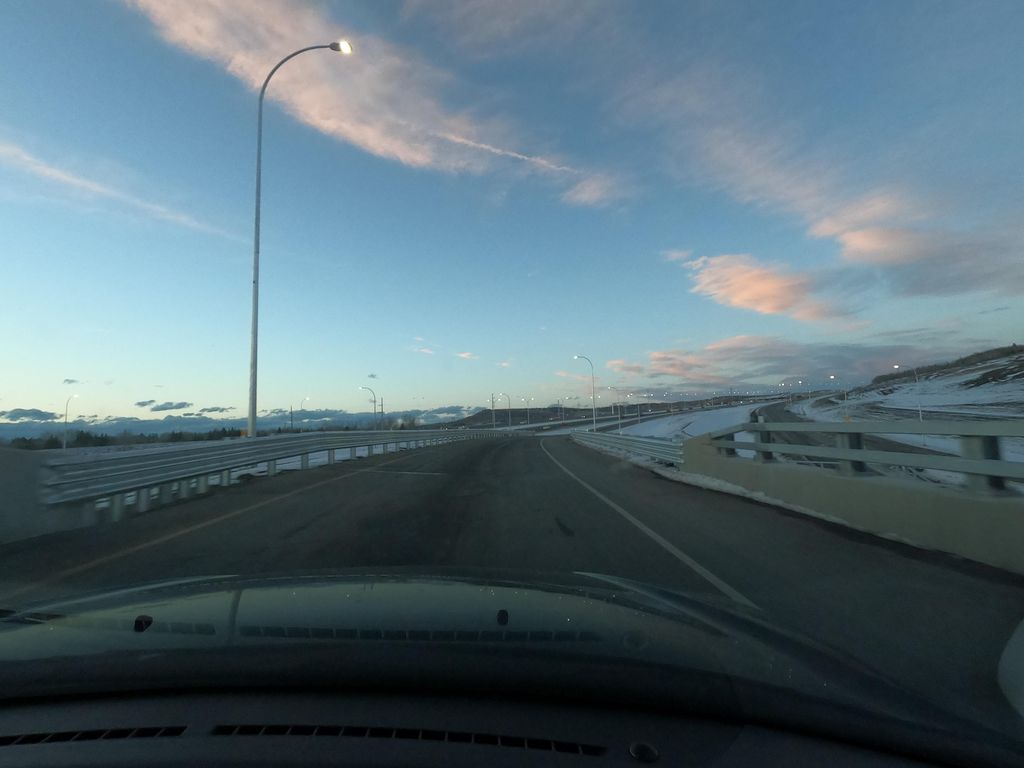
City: calgary